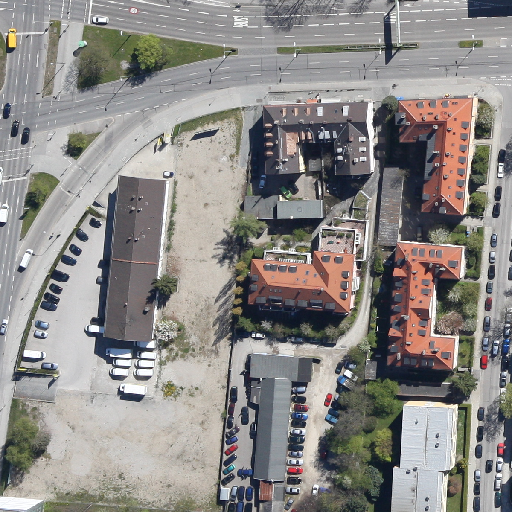
Referring expression: impervious surface